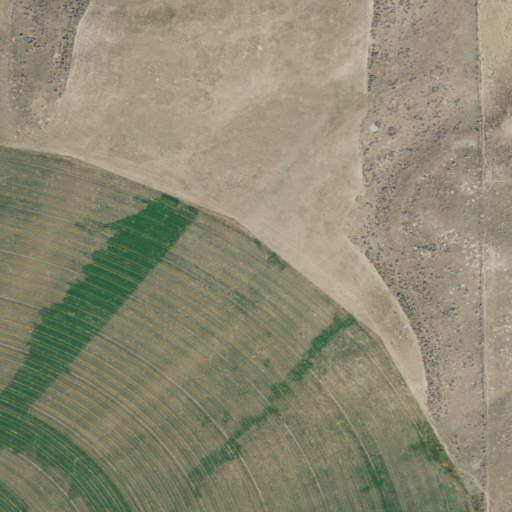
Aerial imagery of valley in Idaho named Bagley Hollow containing shrub, cultivated crops, and pasture